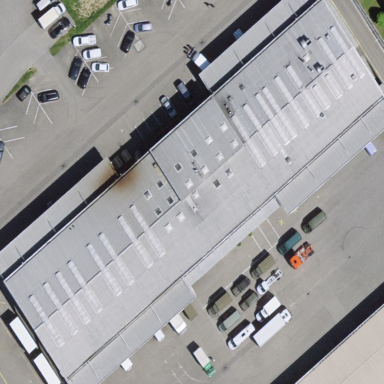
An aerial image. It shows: Industrial building.